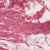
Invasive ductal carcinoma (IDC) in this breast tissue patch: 0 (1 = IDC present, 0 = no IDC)